Question: my app is in the appstore and after updating to ios 8 and testing the app on my new iphone 6 the app doesnt work correctly.
ive already found the problem: i stored 3 dimensional arrays in nsuserdefaults and its giving me the error:mutating object sent to immutable....
so i can forget to store 3d arrays in nsuserdefaults, because i can't really change those.
My idea was to store all the data in core data. GREAT!
But i gotta learn!
So....
I have got 5 attributes like you can see on the image:

when pushing an add-button all of the 5 attributes get saved by core data in the sqlite file.
The attribute "datum" of type date comes from a datepicker,so i can select a date. the other attributes are hours,minutes and some note - strings.
so, i want to look my tableview like this:
'''
2014 <--- sectiontitle with year
-October <--- rows cell.text
-November <--- rows cell.text
2015 <--- sectiontitle with year
-January <--- rows cell.text
-May <--- rows cell.text
'''
In this example i made entries for october+november in 2014 and january+may in 2015.
This means, this tableview is an overview to all the data,that i want to be filtered in the year and month.
what is the best approach to do this.
is there an easier way than: fetching the date, putting the dates into an array, setting dateformatter and find non-equal dates to get the years and the months?
because, when pushing a cell, for example october in section 0, a detailview opens and i want to display all entries i made in october in 2014.
## What is your advice? Please help!!!
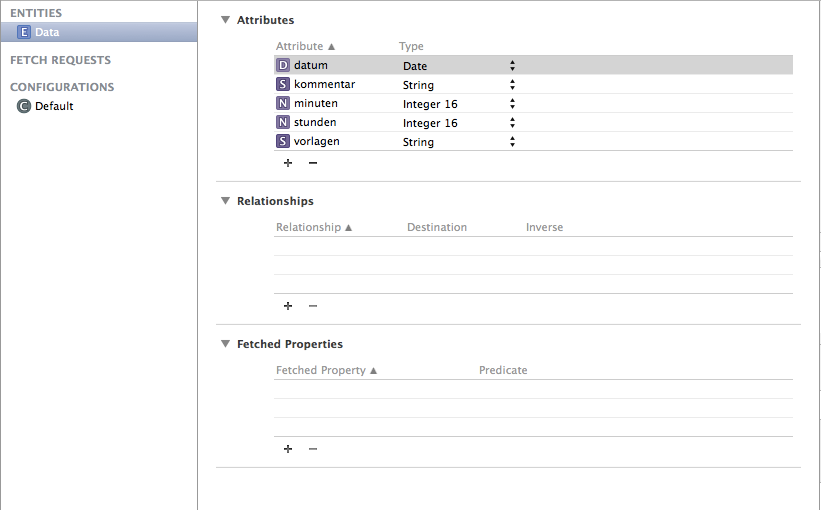
Answer: If user defaults is sufficient for your needs, I'd stick with it but convert the data to something mutable when you read it. You can convert an immutable property list to a mutable one using 'CFPropertyListCreateDeepCopy'. As the name implies, it's a deep copy, and you can have it convert mutable containers and/or leaves to mutable equivalents.
If you read from user defaults into 'NSDictionary *userDefaultsData', convert with
'''
NSDictionary *mutableData = CFPropertyListCreateDeepCopy(NULL, userDefaultsData, kCFPropertyListMutableContainers);
'''
That will recursively copy the entire thing, converting 'NSDictionary' to 'NSMutableDictionary' and 'NSArray' to 'NSMutableArray' as it goes.